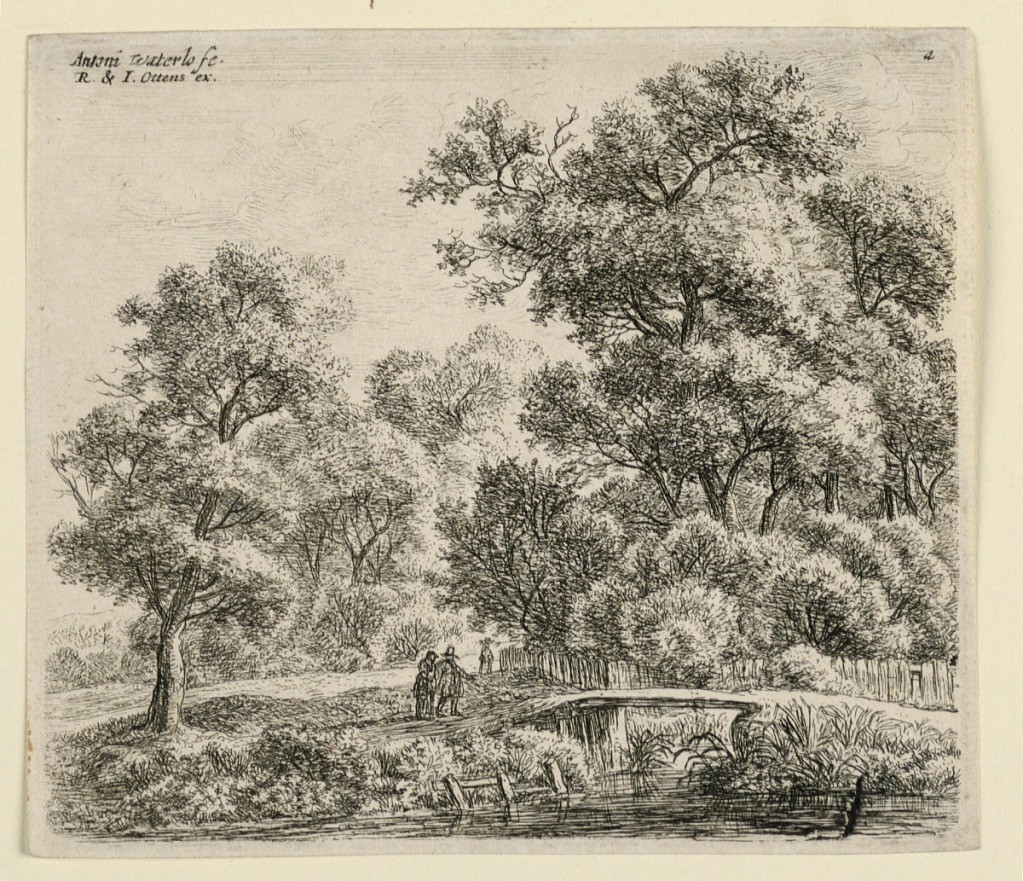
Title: Two Figures Approaching a Low Foot-Bridge
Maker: Antoni Waterloo, 1618–1677
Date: ca. 1650
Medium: Etching on paper
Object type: Print
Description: Near the edge of a forest, two figures approach a wooden foot-bridge, behind which is a pale fence.